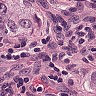
Metastatic tissue present: yes